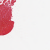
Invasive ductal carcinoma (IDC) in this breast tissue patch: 0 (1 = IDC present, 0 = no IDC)